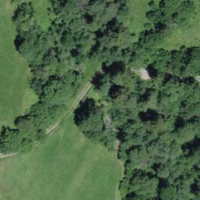
EUNIS habitat code: 44
Species observed at this site:
Geranium sanguineum